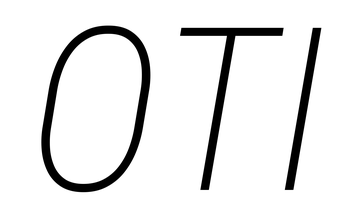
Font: Roboto-Italic_Condensed_ExtraLight_Italic